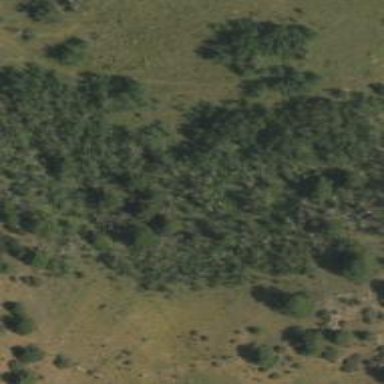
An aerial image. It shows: Dense woodland with mixed trees.